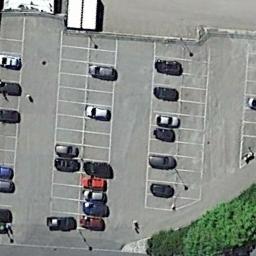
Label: parking_lot